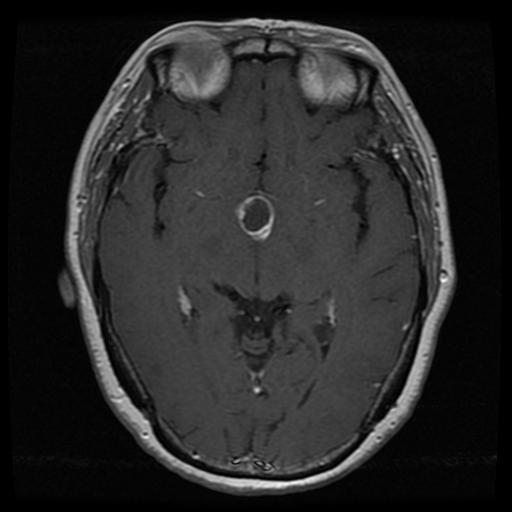
Label: pituitary